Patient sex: F
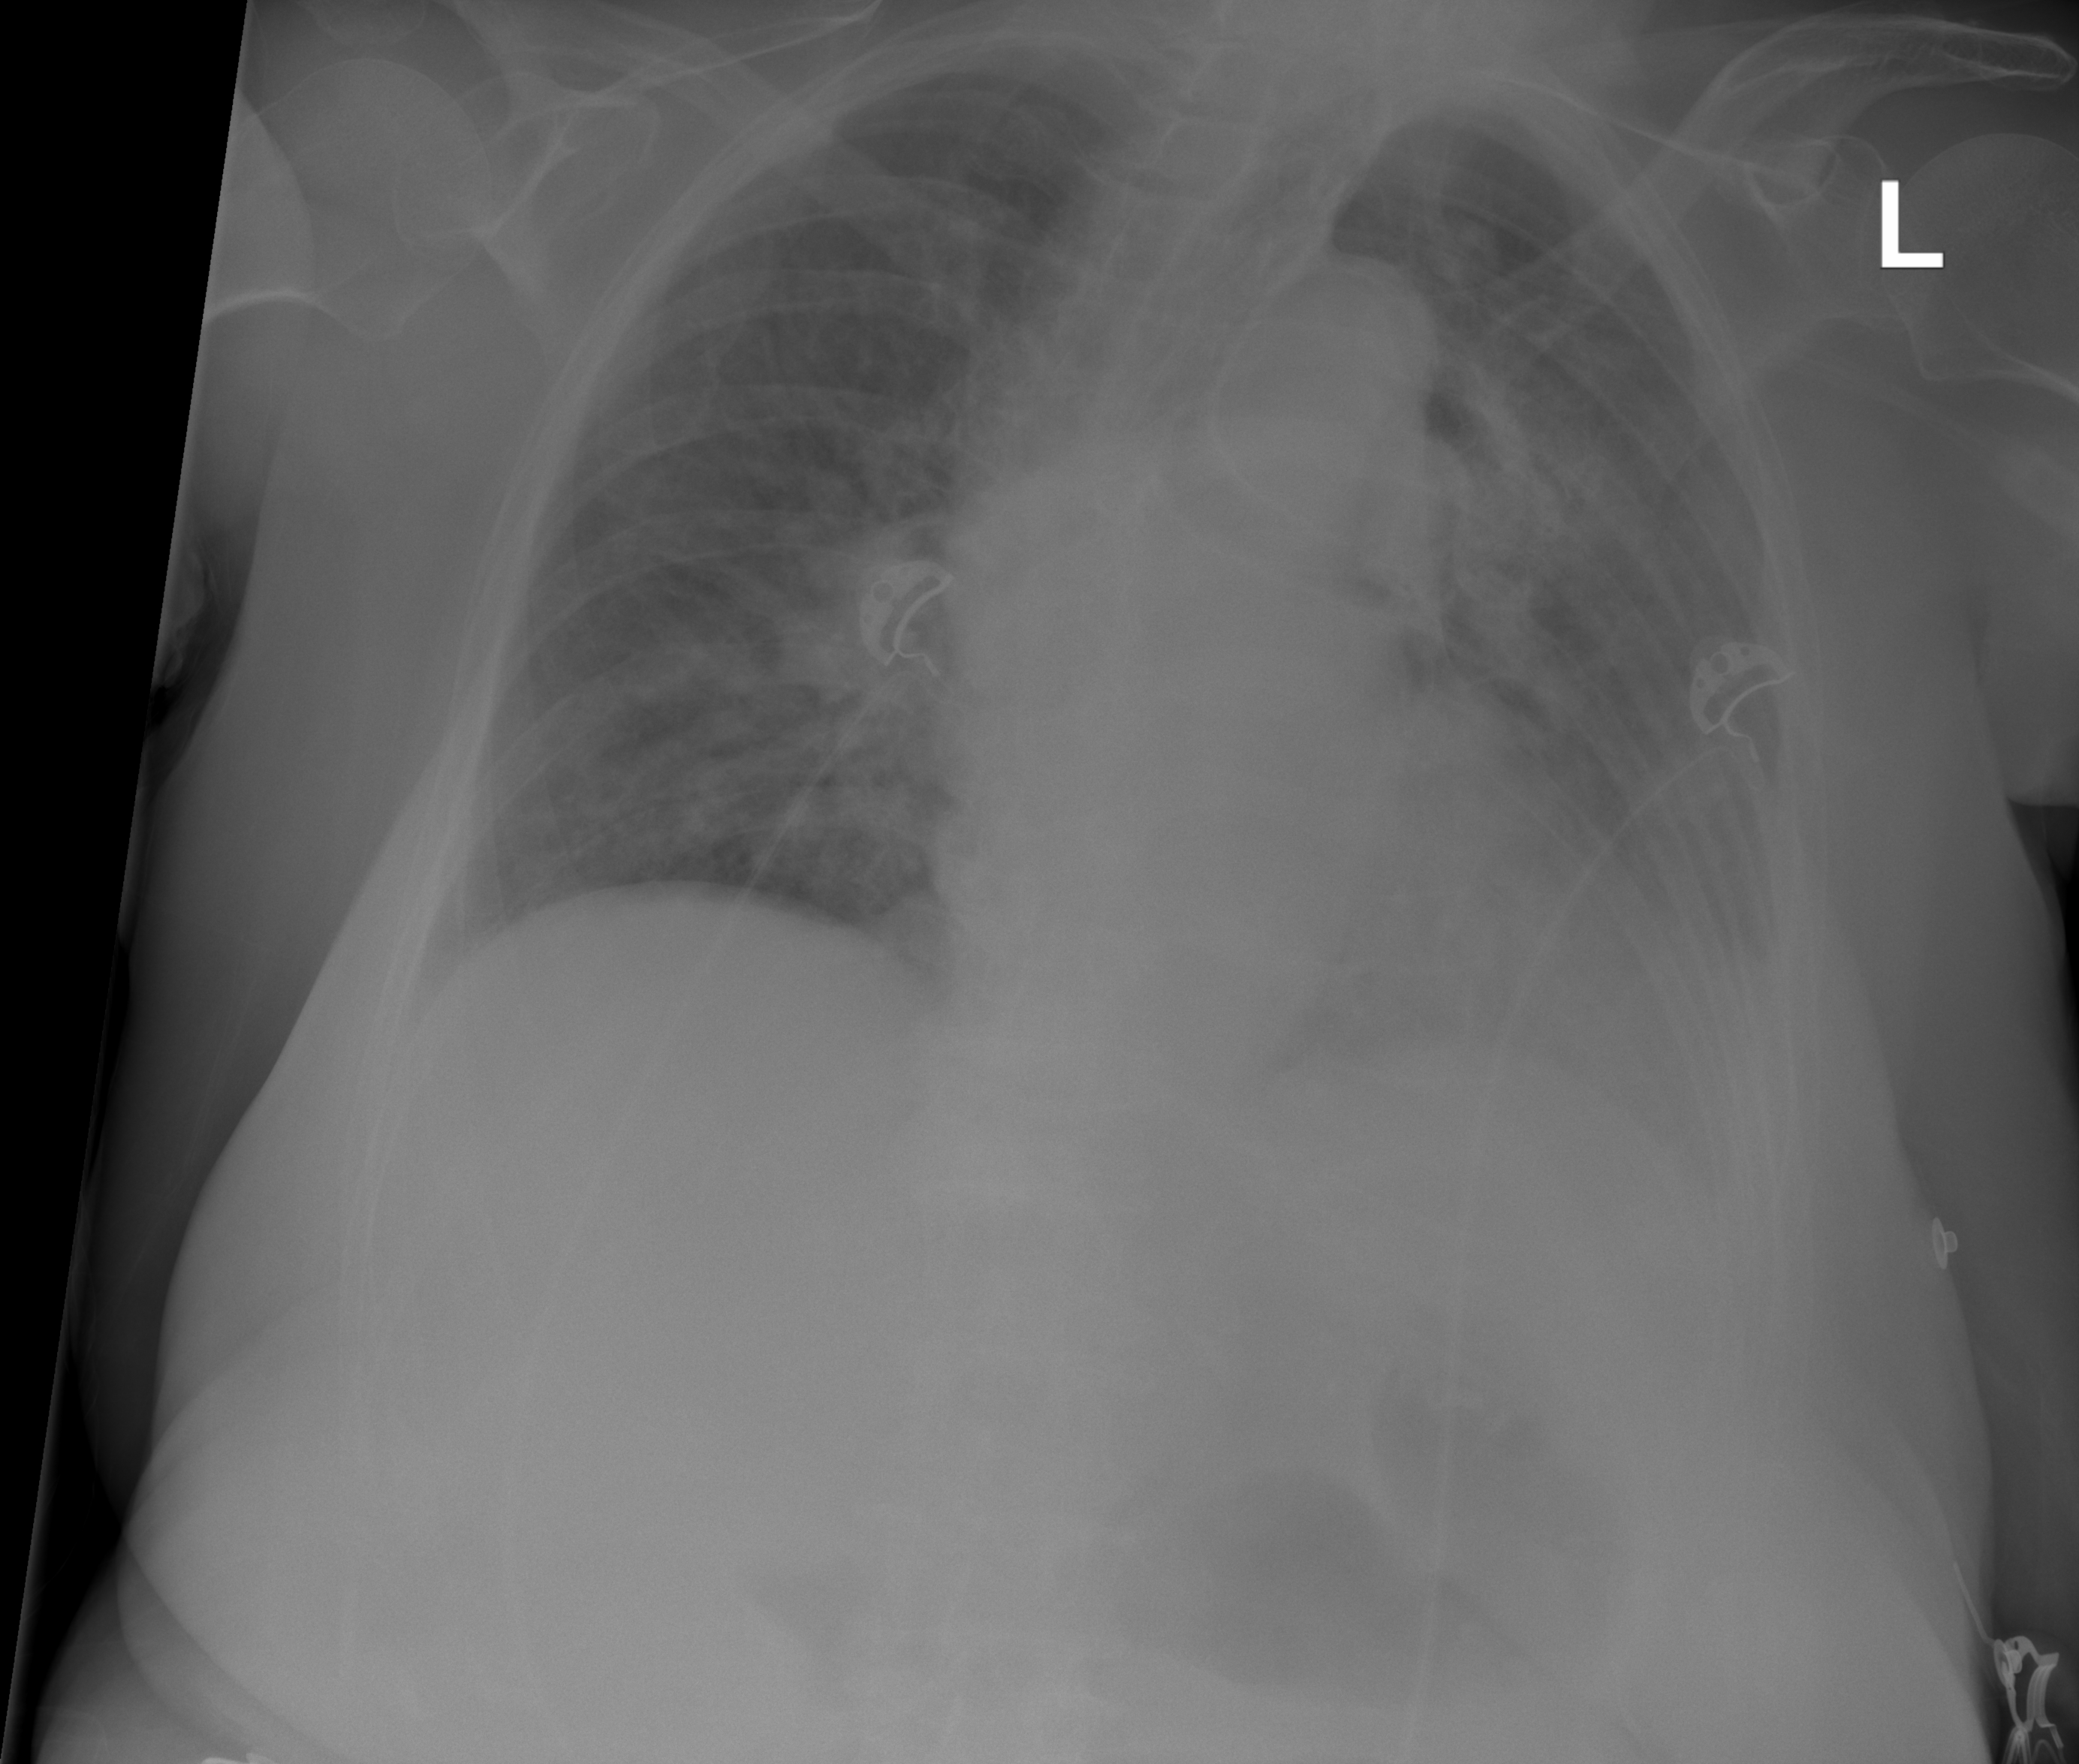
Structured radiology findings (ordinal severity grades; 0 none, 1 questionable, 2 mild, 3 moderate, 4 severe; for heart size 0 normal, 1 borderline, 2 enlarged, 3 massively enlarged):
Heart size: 0
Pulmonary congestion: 2
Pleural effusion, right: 0
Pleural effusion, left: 2
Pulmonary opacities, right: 0
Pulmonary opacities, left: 0
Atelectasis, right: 0
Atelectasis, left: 2